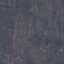
Land use / land cover: HerbaceousVegetation